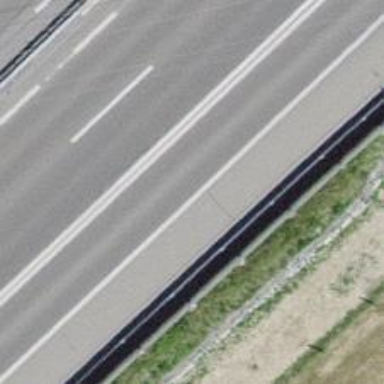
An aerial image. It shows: Asphalt motorway link.